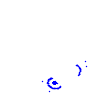
Particle: electron